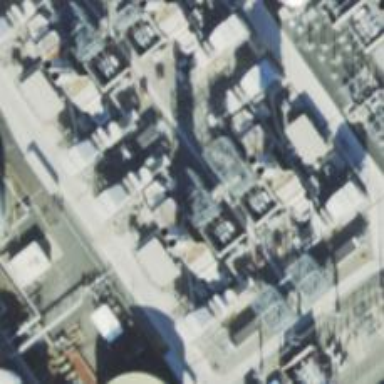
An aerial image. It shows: Gas turbine power generator.